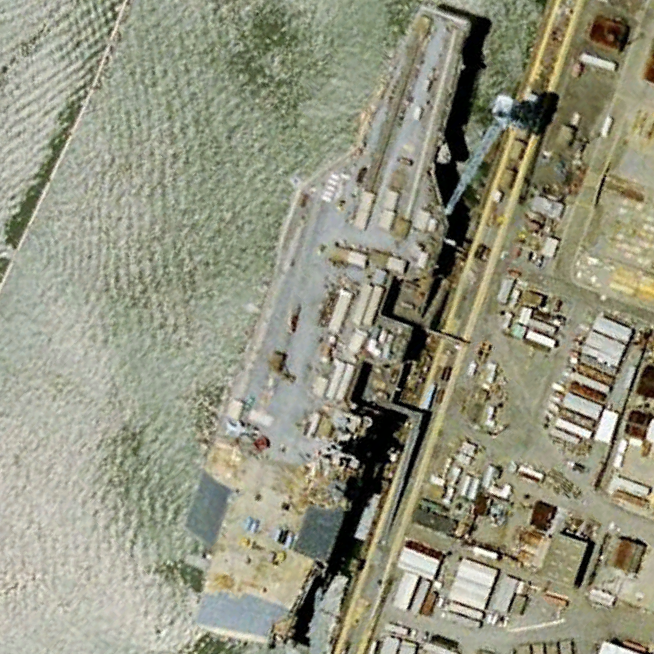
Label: aircraft_carrier